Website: crate-barrel
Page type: billing-address
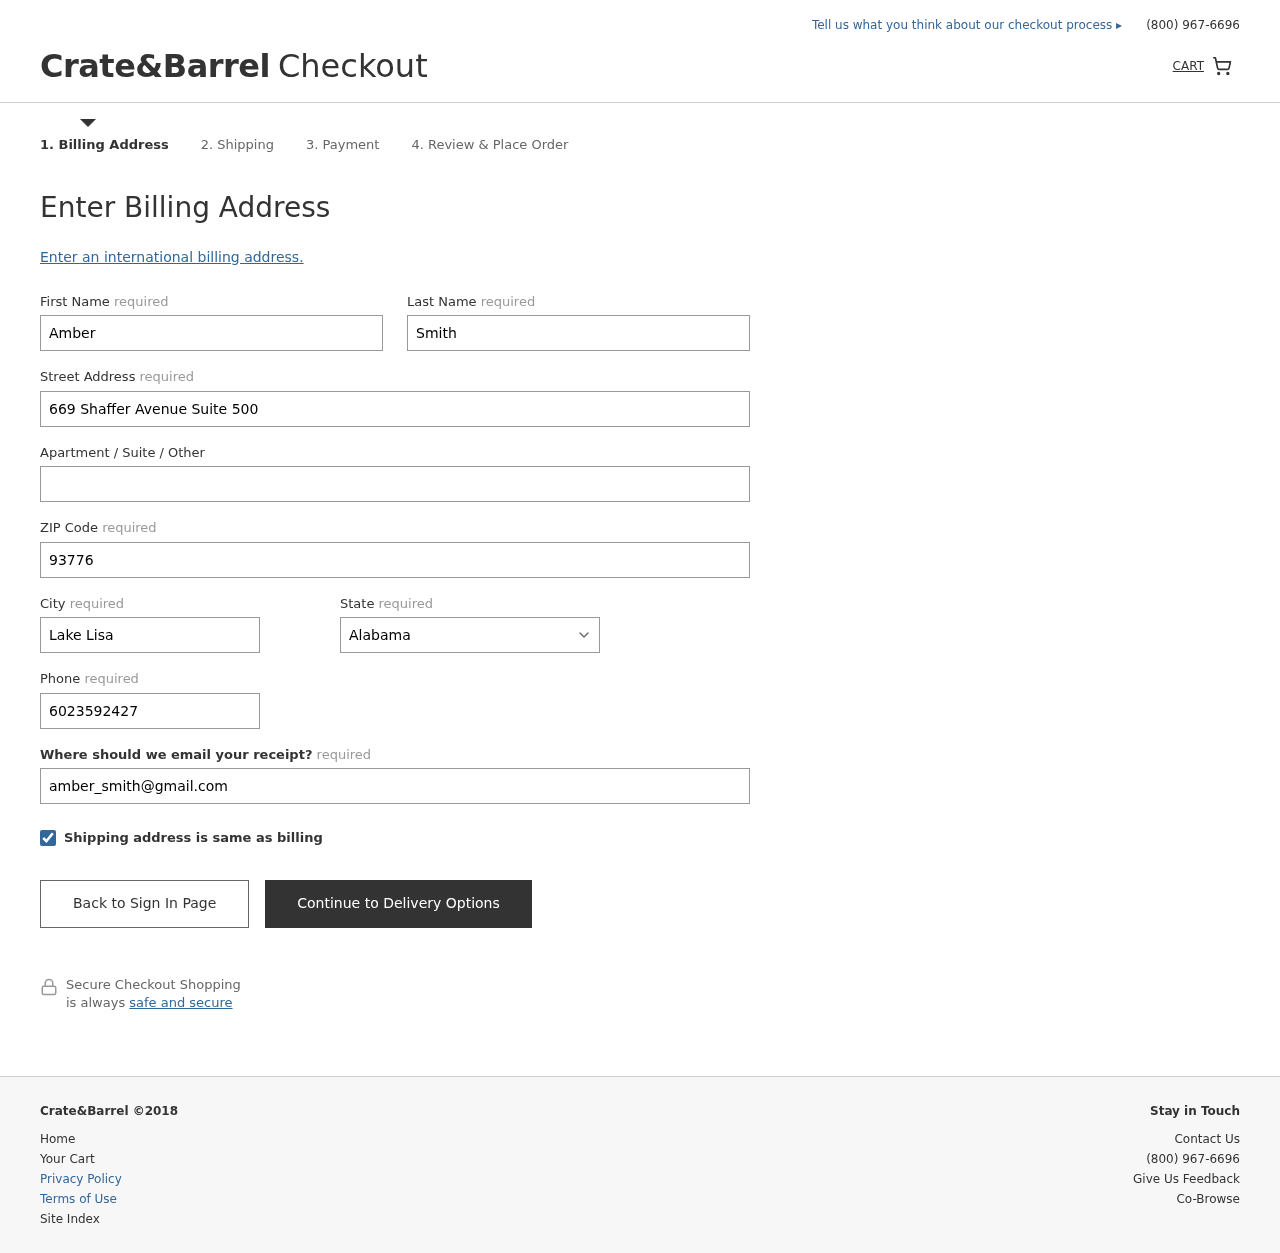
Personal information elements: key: PII_STATE
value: Alabama
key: PII_FIRSTNAME
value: Amber
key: PII_LASTNAME
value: Smith
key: PII_STREET
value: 669 Shaffer Avenue Suite 500
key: PII_POSTCODE
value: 93776
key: PII_CITY
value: Lake Lisa
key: PII_PHONE
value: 6023592427
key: PII_EMAIL
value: amber_smith@gmail.com